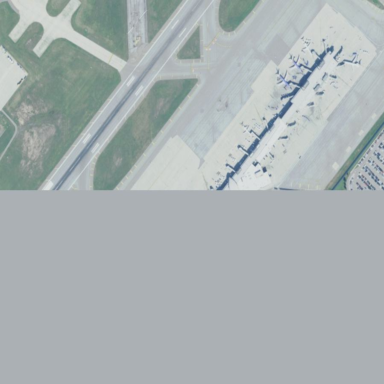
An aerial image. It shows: Apron at the airport.